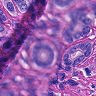
Metastatic tissue present: yes